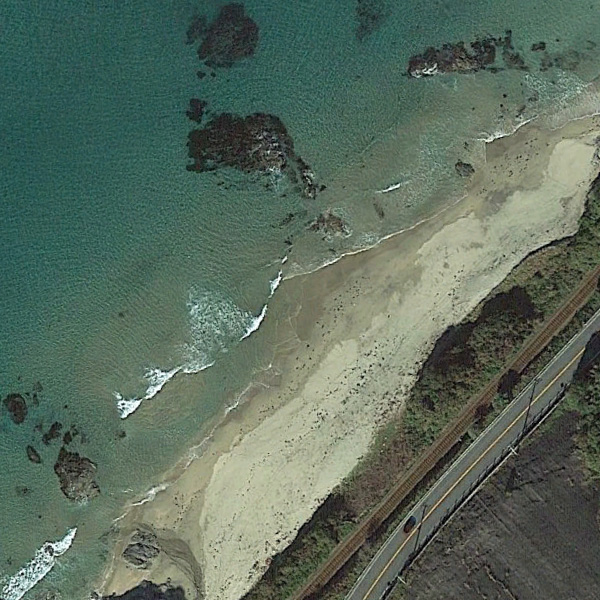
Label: Beach